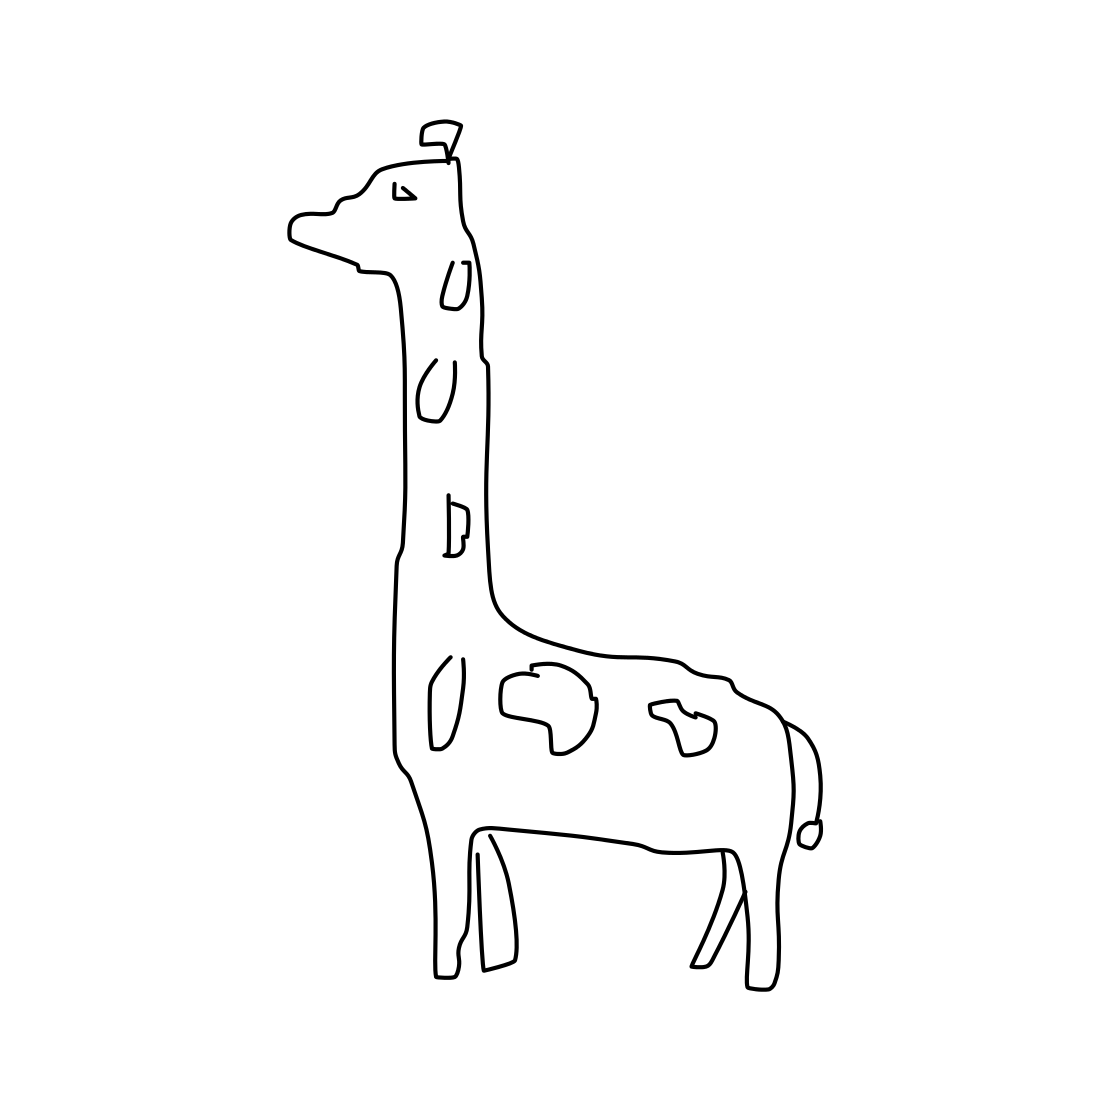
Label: giraffe